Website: bh-photo
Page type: customer-info-address
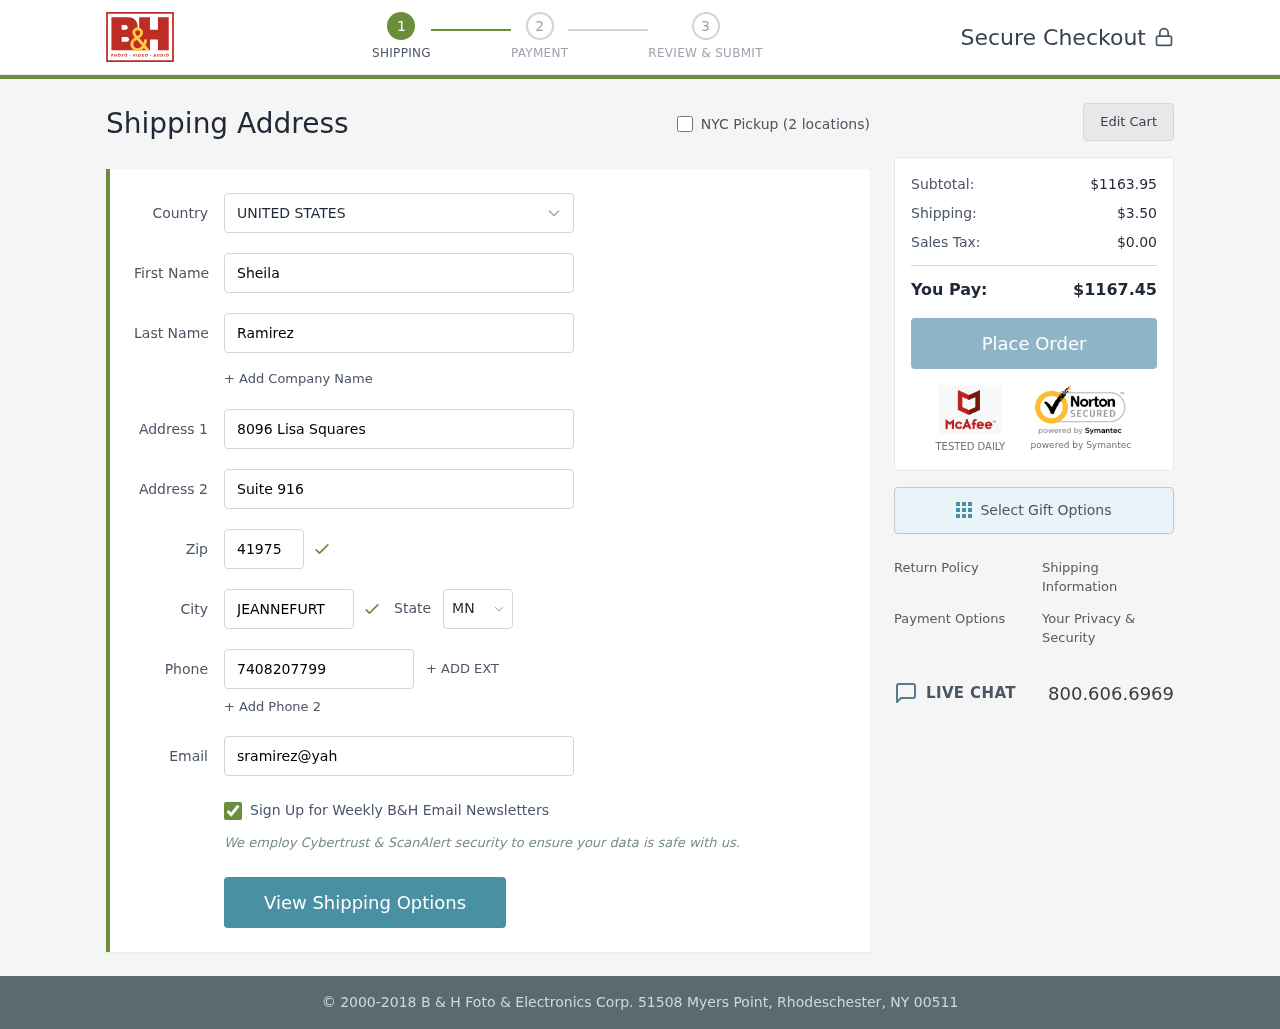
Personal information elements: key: PII_CITY
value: Jeannefurt
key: PII_COUNTRY
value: United States
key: PII_EMAIL
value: sramirez@yahoo.com
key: PII_FIRSTNAME
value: Sheila
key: PII_LASTNAME
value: Ramirez
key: PII_PHONE
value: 7408207799
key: PII_POSTCODE
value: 41975
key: PII_STATE_ABBR
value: MN
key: PII_STREET
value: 8096 Lisa Squares
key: PII_STREET2
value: Suite 916
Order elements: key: ORDER_SUBTOTAL
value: $1163.95
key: ORDER_SHIPPING_COST
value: $3.50
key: ORDER_TAX
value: $0.00
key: ORDER_TOTAL
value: $1167.45